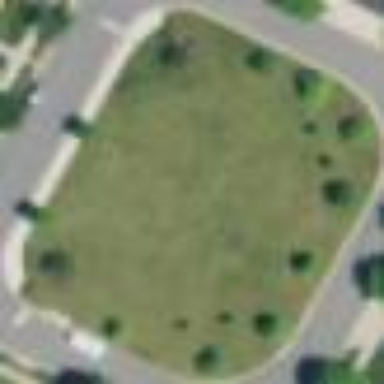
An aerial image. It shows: Park.